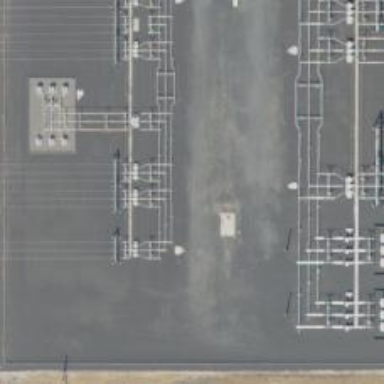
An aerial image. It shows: Switch for power supply.